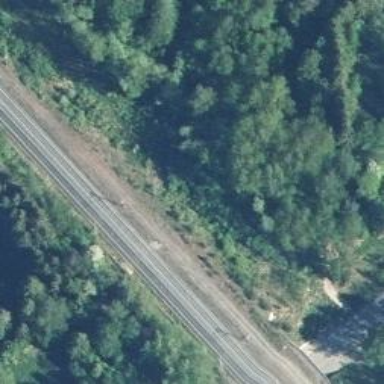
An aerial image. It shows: Continuous rail railway with electrified contact line.